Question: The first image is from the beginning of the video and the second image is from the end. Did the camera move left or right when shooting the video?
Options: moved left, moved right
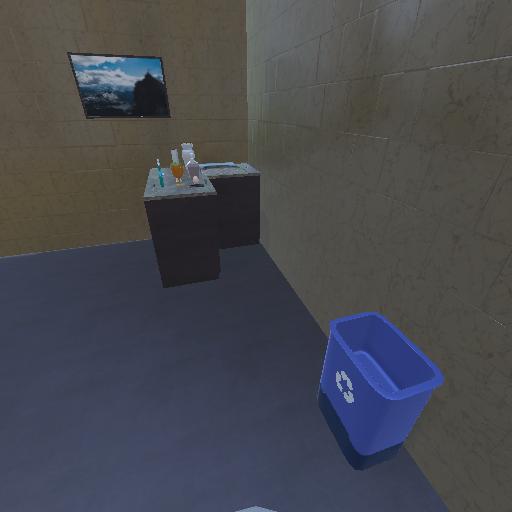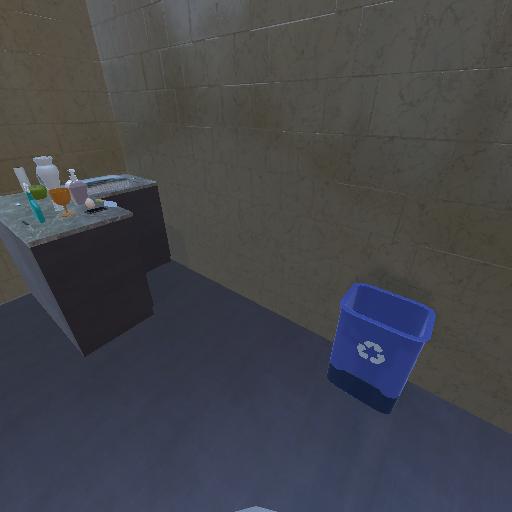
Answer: moved left